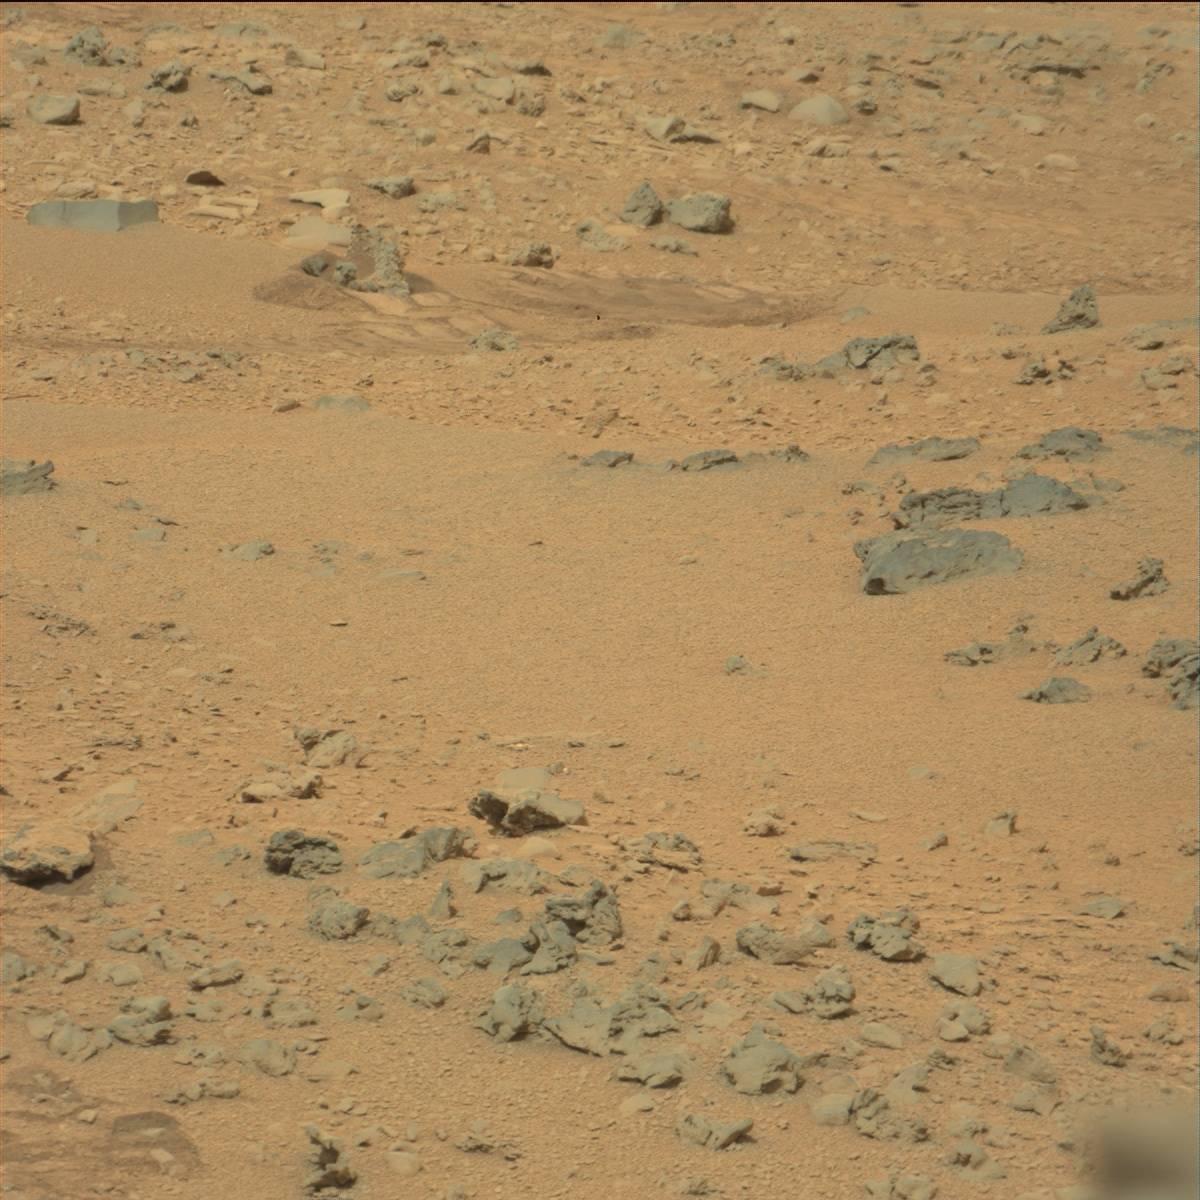
Terrain classes present: Bedrock, Rover, Sand / Soil, Track